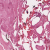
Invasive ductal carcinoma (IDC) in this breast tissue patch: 0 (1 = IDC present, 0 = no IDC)